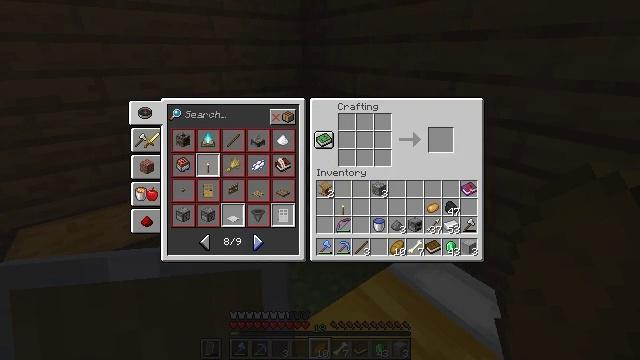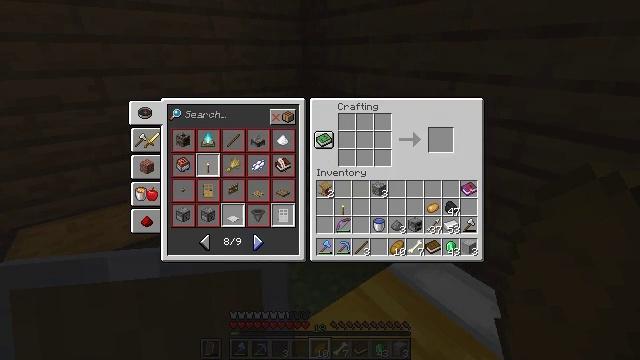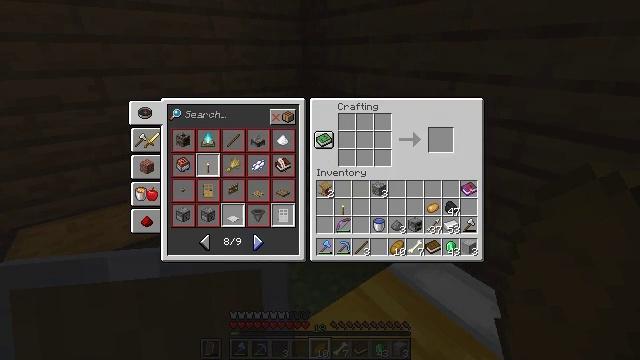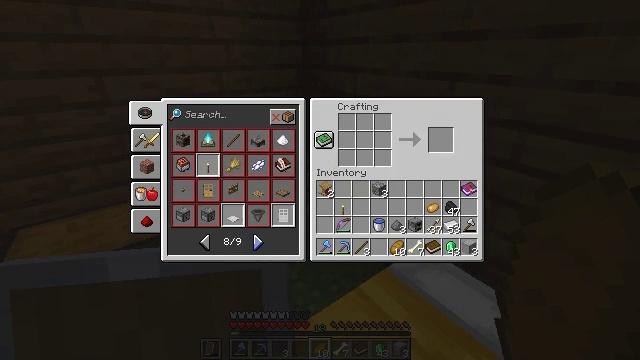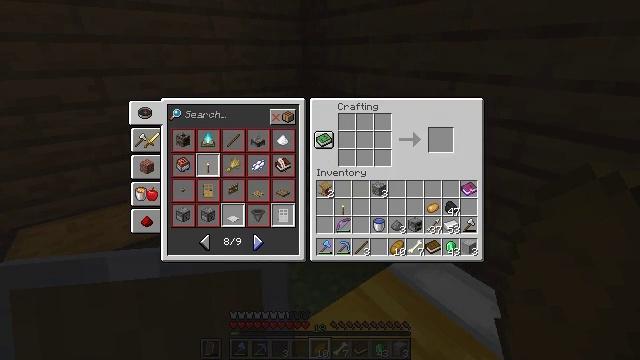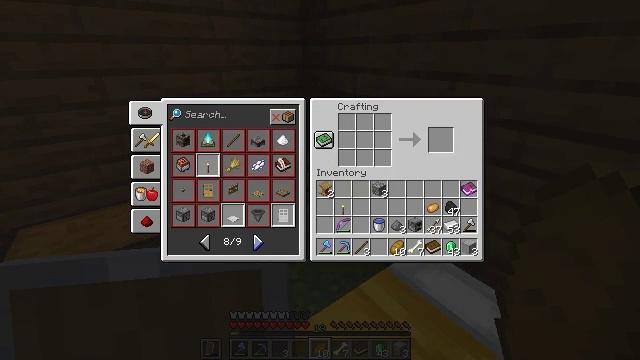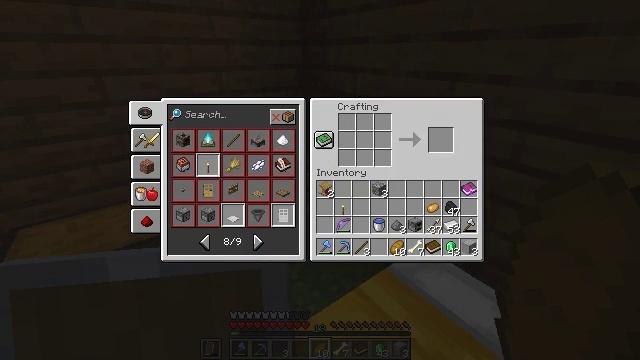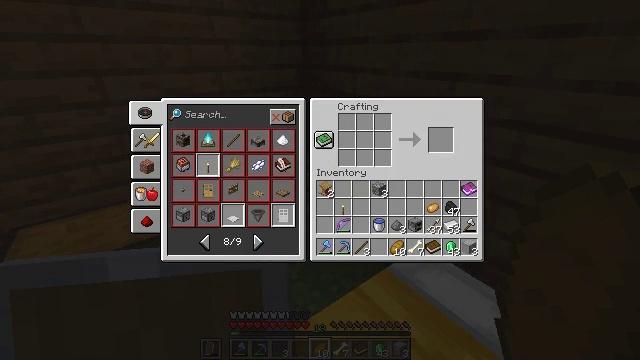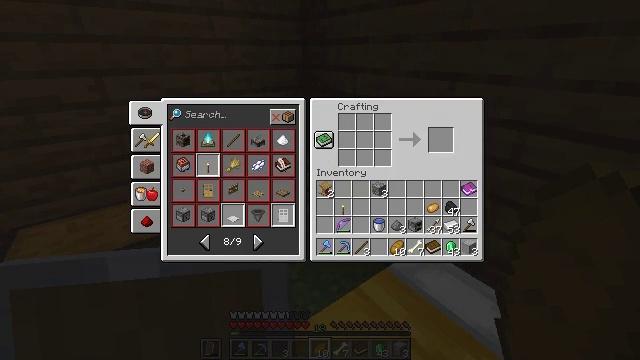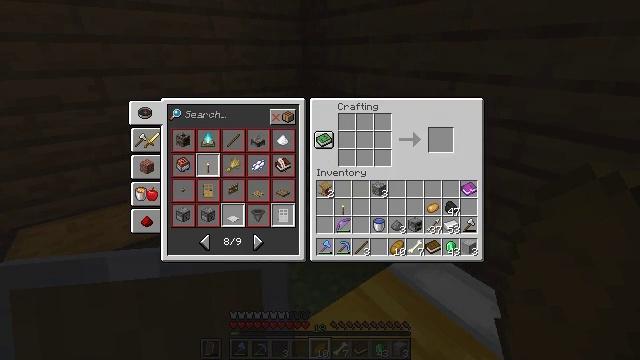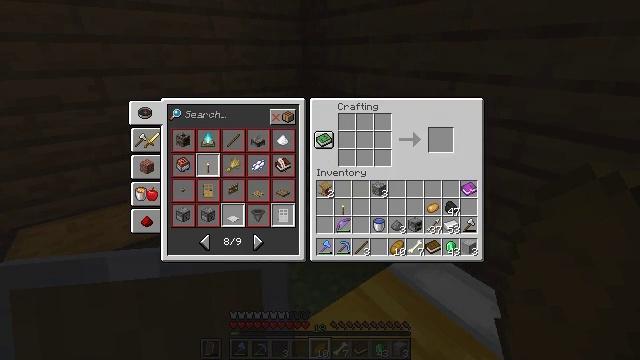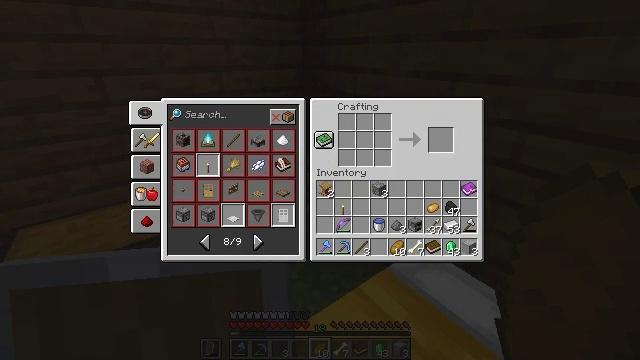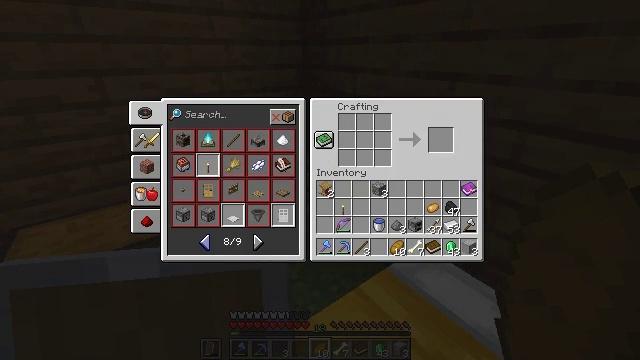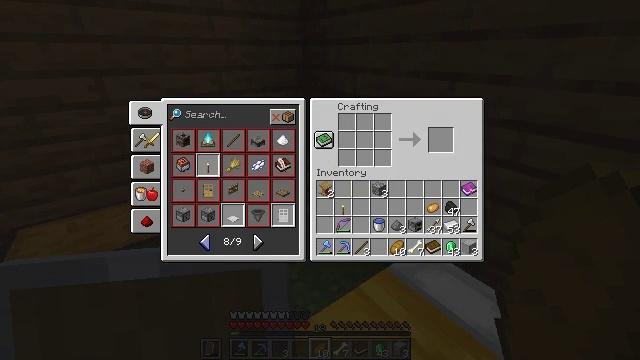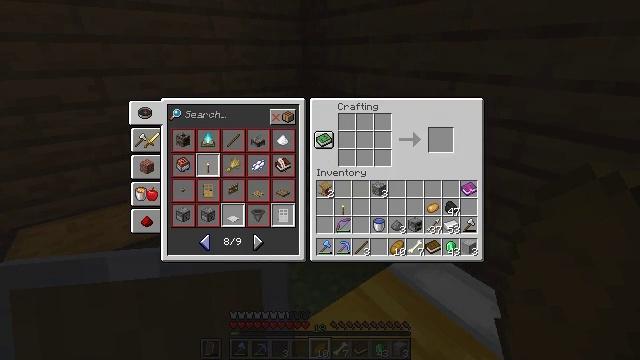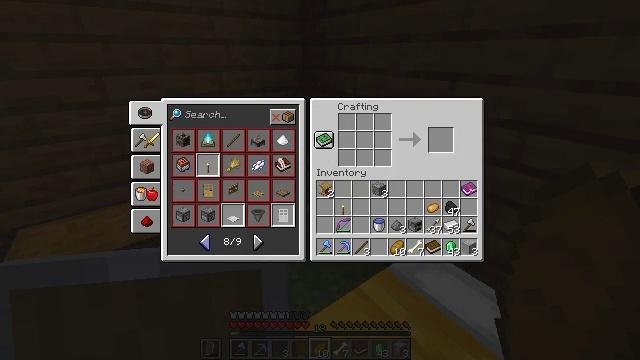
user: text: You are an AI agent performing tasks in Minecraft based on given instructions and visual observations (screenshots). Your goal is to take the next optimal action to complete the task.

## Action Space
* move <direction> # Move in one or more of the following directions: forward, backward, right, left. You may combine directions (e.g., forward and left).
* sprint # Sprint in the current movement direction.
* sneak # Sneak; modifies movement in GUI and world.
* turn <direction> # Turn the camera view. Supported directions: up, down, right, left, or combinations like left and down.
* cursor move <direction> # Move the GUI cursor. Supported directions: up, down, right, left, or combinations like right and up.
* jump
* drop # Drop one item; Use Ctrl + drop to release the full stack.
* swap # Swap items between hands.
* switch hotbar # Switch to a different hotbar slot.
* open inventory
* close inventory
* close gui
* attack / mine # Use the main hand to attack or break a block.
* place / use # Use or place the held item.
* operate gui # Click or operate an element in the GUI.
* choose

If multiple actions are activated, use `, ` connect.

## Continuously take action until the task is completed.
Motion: motion action
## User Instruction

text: Combine a furnace, smooth stone, and iron ingots to craft a blast furnace.
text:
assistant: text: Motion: operate gui
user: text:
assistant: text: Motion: operate gui
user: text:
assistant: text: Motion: no_op
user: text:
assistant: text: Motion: no_op
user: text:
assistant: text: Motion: no_op
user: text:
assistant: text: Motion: no_op
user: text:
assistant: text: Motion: no_op
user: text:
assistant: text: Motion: no_op
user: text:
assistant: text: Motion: no_op
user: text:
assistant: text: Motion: cursor move left
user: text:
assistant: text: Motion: cursor move left
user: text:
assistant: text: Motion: cursor move left
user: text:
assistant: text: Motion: no_op
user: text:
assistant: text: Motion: no_op
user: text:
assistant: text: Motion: no_op
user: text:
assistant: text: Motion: no_op
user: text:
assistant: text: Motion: no_op
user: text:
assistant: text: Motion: no_op
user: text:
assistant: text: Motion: no_op
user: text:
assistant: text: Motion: no_op
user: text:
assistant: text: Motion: no_op
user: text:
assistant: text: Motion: operate gui
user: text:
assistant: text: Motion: operate gui
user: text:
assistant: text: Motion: operate gui
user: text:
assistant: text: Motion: no_op
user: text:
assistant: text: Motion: no_op
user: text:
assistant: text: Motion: no_op
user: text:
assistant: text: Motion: no_op
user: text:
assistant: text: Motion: no_op
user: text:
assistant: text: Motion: no_op